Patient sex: M
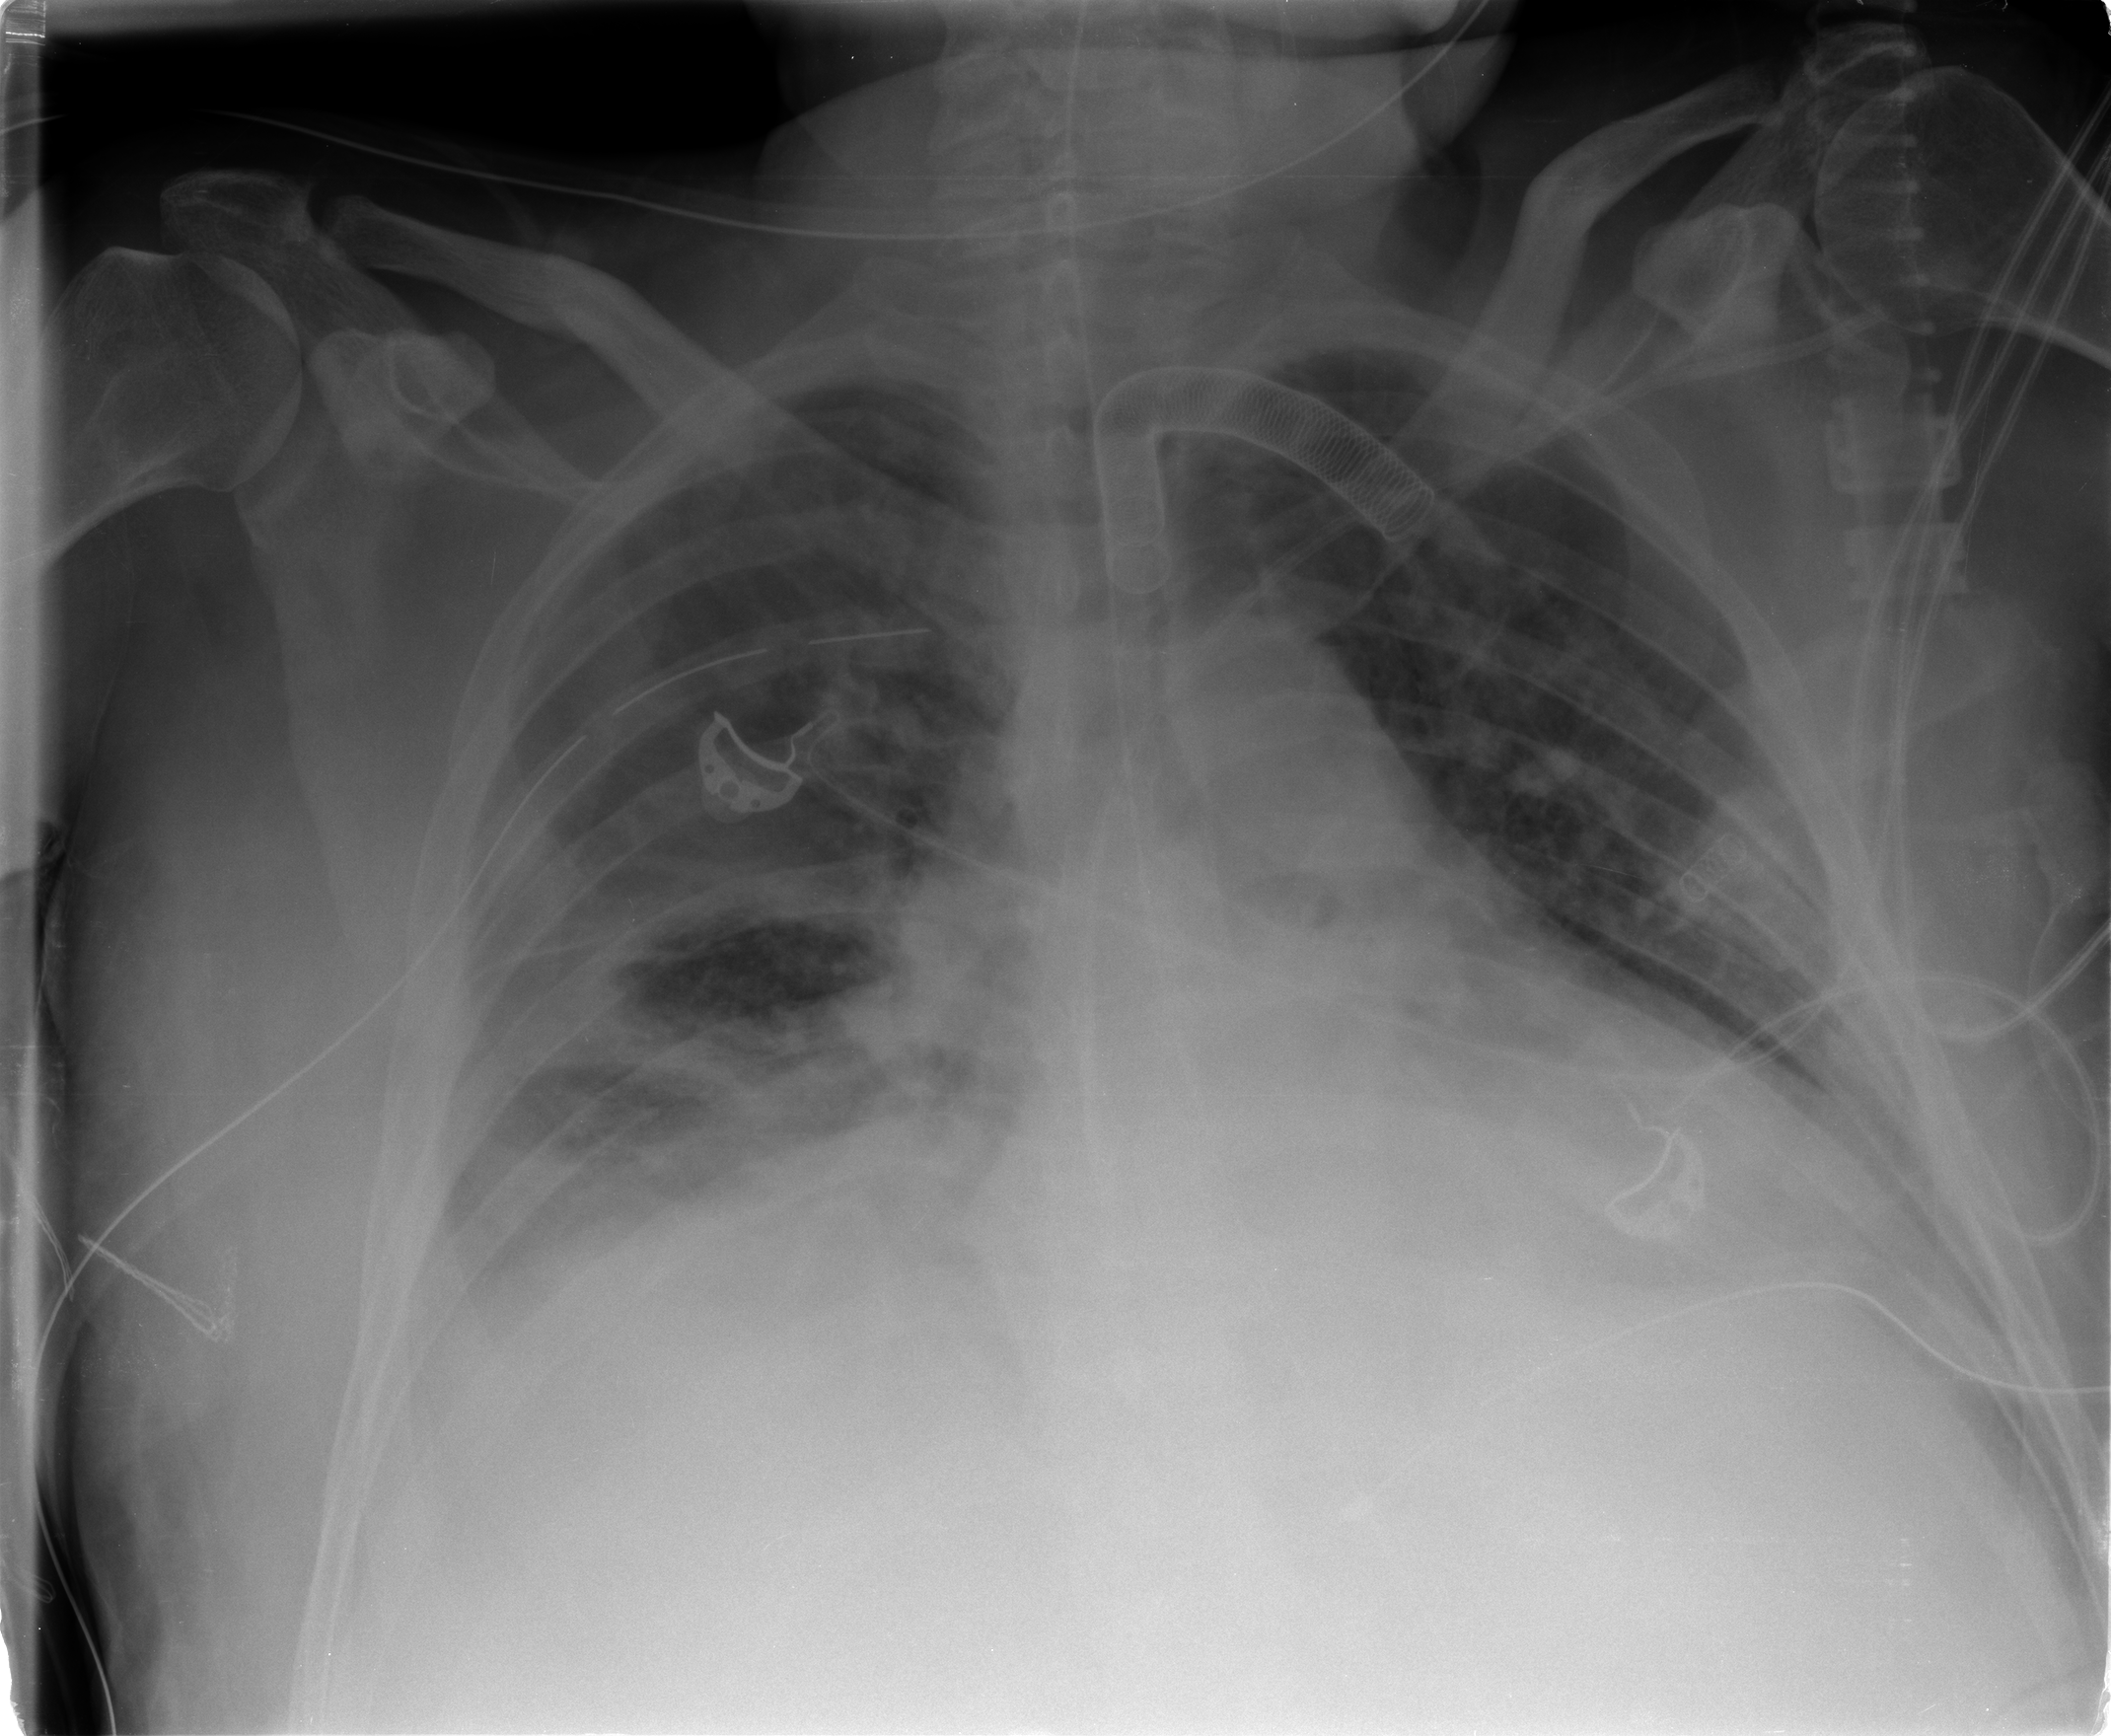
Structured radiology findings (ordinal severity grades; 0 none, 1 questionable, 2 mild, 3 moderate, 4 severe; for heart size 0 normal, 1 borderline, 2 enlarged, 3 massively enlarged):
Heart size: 2
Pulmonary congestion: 2
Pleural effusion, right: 2
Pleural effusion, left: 1
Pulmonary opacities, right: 3
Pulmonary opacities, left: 2
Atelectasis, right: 2
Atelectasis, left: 2